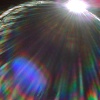
Label: sunburn